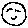
Label: smiley face